Question: I'm using instruments for the first time and I have a memory link in what seems to the the main.m. How can I target the problem to fix it? Im using ARC so it surprises me that there are errors in the main? What could be leading to this?

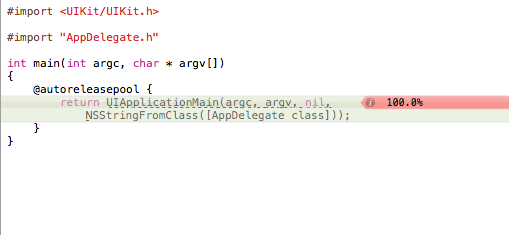
Answer: The leak is in a descendant of 'main'.
It would be wise to watch a WWDC video on using Instruments wrt leaks, you can get much more information that what you have shown.
Leaks shows where the leaked memory was allocated, the leak is because of a missing release so that can't be shown, it is missing.
One common cause when using ARC is a retain cycle. Perhaps a delegate property is strong instead or weak causing a retain cycle. Ex: Object-A instantiates Object-B. Object-B instantiated Object-C with a strong property. Object-C creates a strong property delegate pointing to Object-B. Object-A releases Object-B but Object-B can not deallocate because Object-C still has a strong pointer to it. Object-C can not deallocate because Object-B still has a strong pointer to it. At this point each is keeping the other from deallocating--a retain cycle. The answer is that Object-C should have a weak point to Object-B.
Your mission os to drill down and find the object that is being leaked and then figuring out why it is not being released. This is many times rather hard.